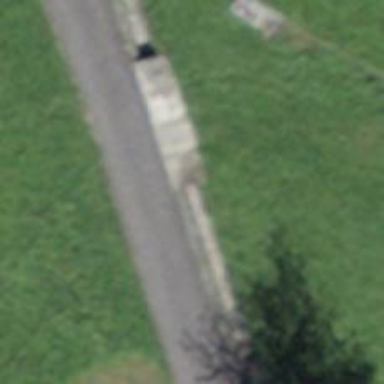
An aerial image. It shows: Culvert tunnel.